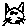
Label: cat